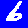
Digit: 6